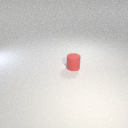
small red rubber cylinder